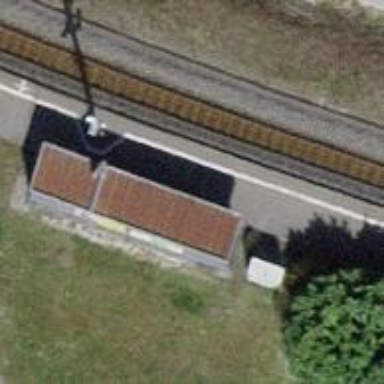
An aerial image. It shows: Railway halt station for public transport.